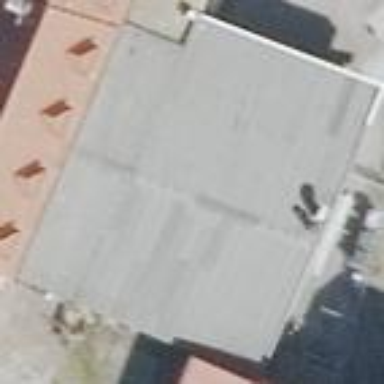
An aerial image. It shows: Commercial building.